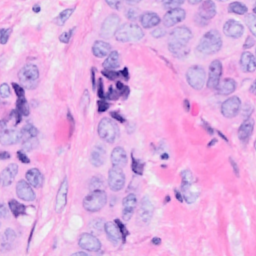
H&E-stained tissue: Breast